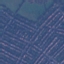
Land use / land cover class: Residential